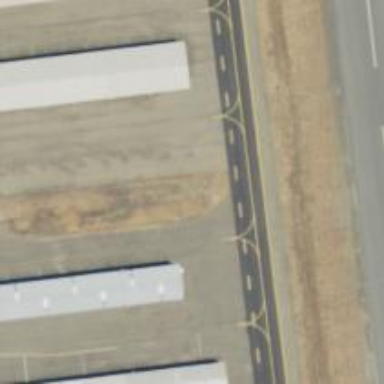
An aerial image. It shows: Image of taxiway at airport.